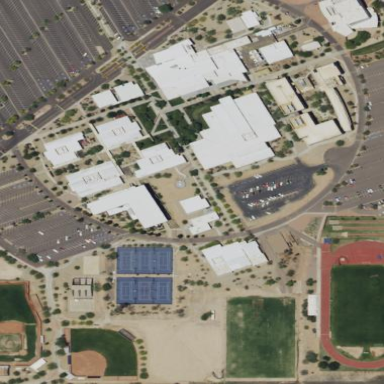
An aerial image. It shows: College.